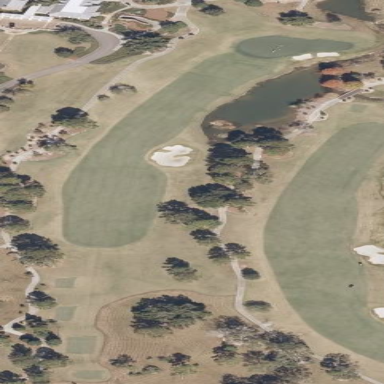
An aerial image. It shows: Golf rough area.